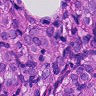
Metastatic tissue present: yes